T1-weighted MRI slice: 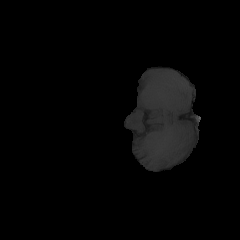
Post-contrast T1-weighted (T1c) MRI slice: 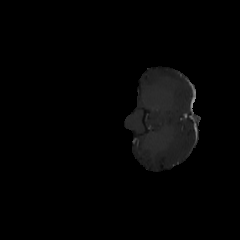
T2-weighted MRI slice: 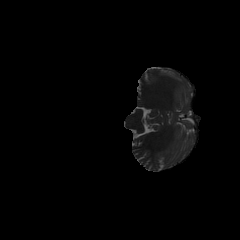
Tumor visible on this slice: no